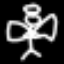
Label: angel